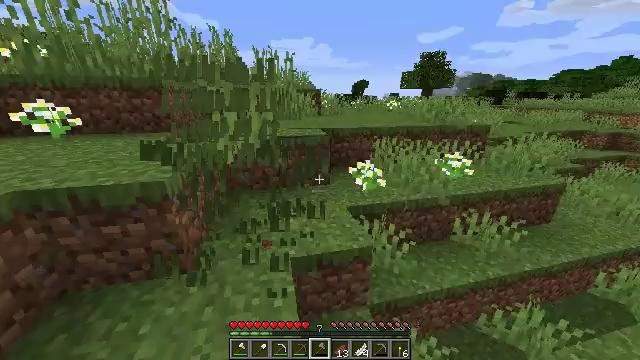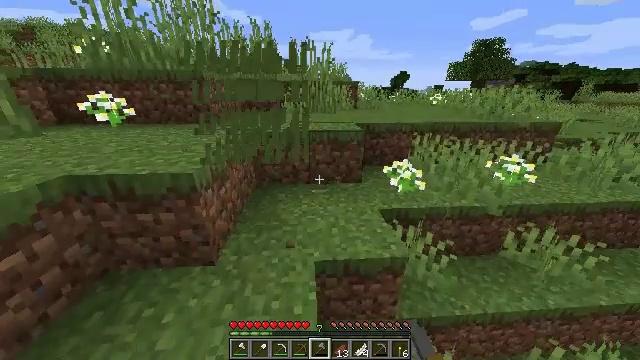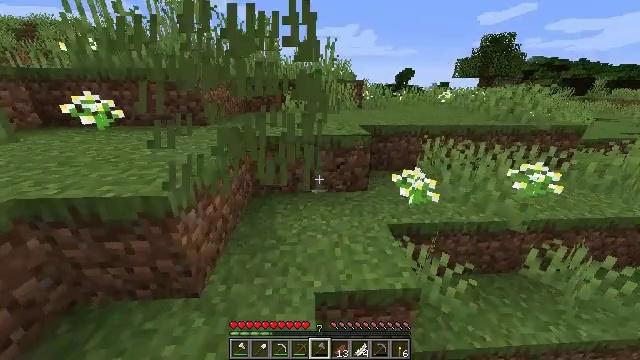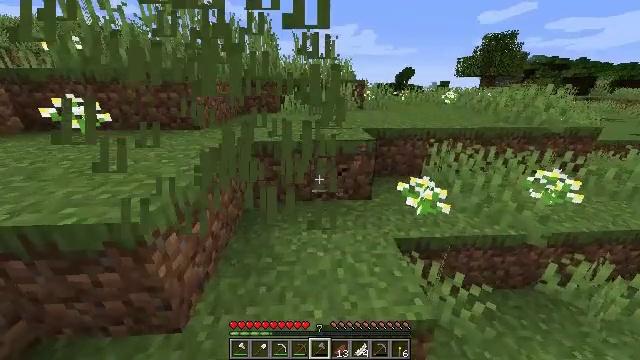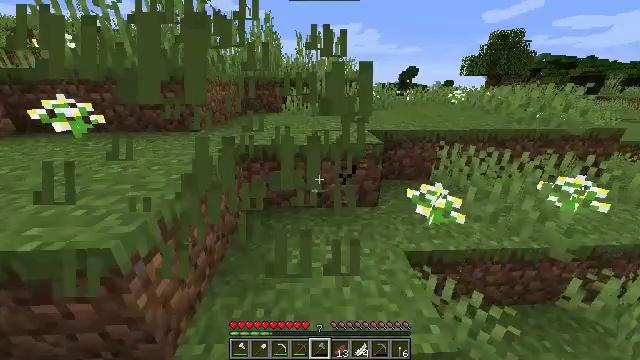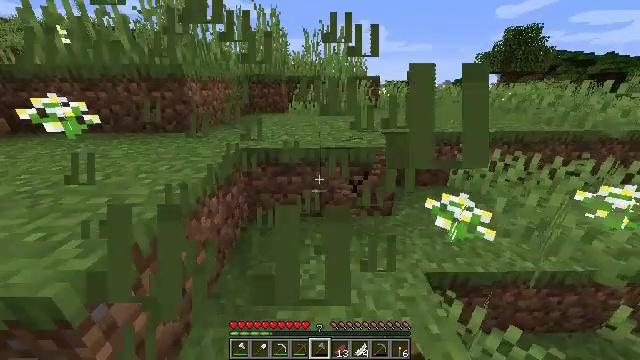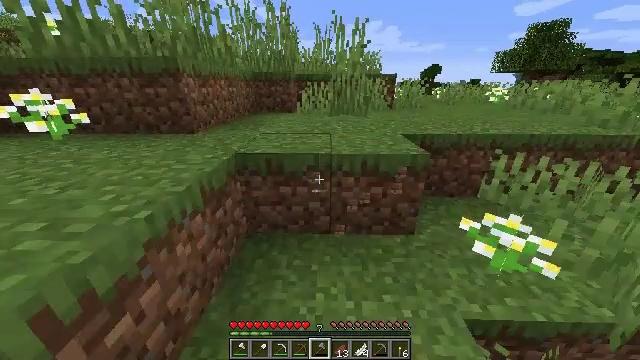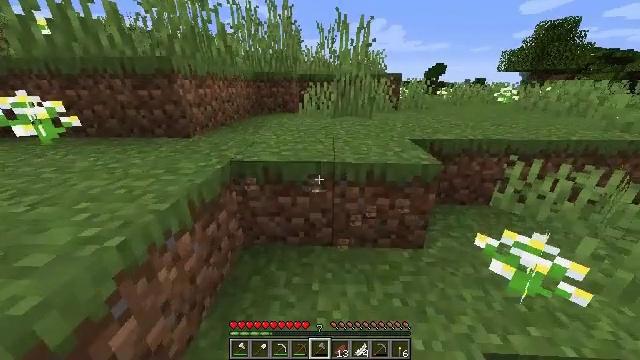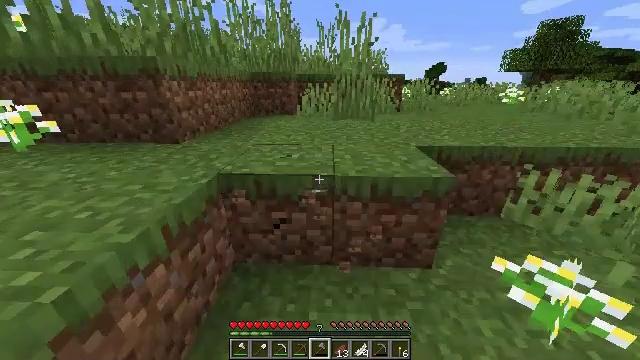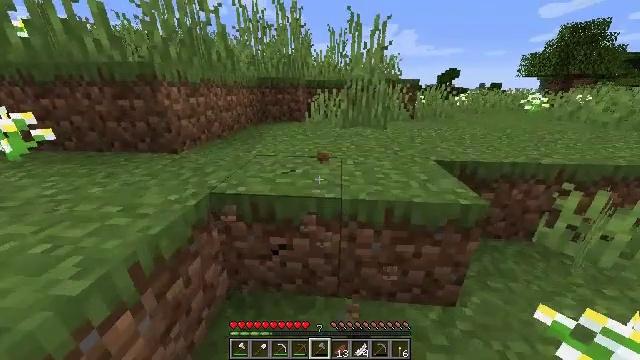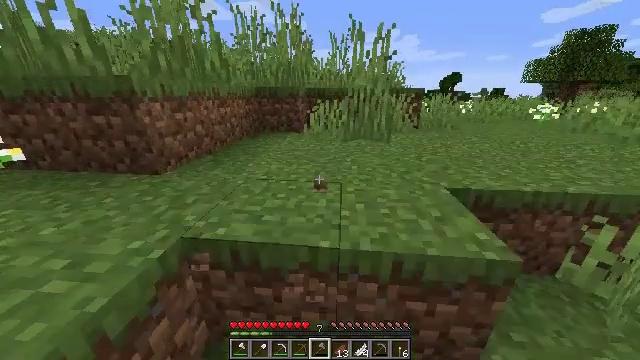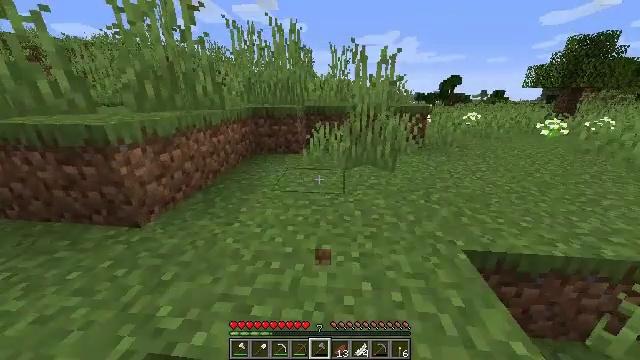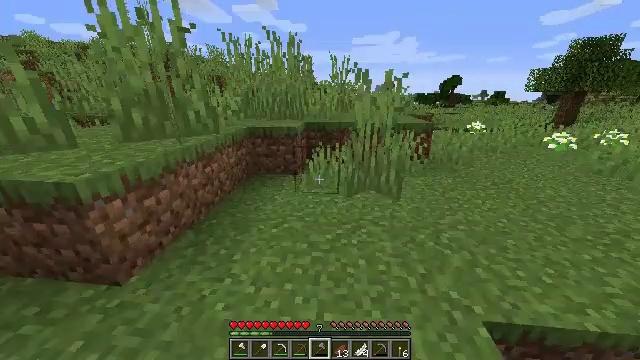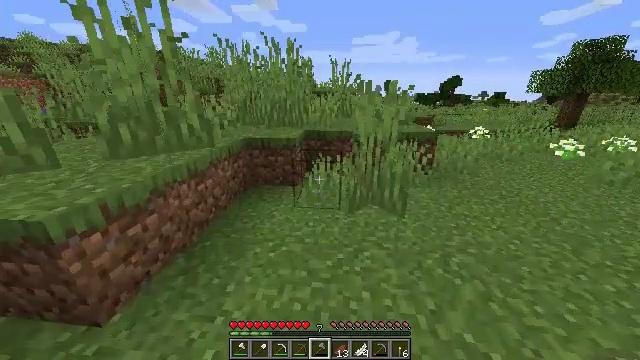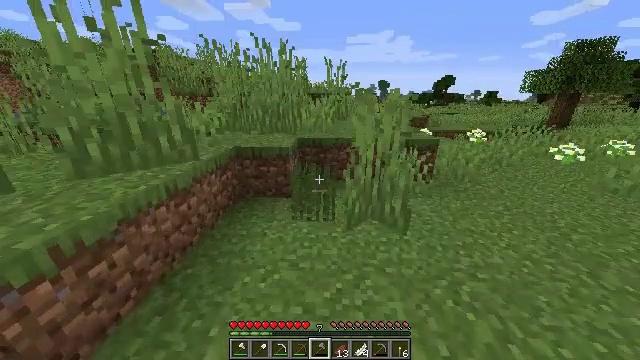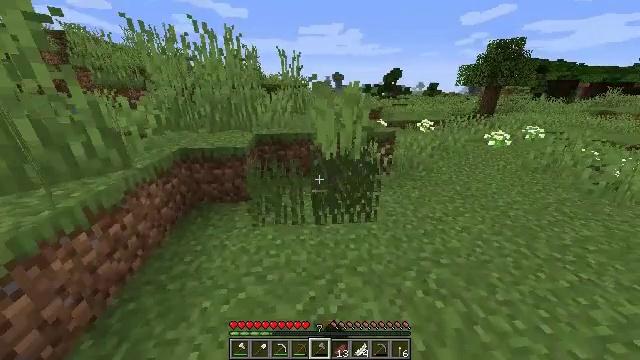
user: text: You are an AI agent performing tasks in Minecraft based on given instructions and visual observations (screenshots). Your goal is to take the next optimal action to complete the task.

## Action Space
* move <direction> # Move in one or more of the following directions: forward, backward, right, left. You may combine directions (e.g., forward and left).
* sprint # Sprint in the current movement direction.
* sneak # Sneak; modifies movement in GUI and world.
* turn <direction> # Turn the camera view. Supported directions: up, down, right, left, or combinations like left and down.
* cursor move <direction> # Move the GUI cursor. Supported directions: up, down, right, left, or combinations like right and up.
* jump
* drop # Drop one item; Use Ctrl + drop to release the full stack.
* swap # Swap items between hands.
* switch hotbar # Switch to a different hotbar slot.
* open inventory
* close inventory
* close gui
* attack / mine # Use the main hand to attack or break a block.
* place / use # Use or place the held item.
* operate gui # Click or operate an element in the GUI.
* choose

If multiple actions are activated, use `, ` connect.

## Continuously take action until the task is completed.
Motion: motion action
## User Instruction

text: Gather tall grass by hitting it.
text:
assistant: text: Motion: move forward, turn left and down, attack / mine
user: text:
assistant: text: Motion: move forward, attack / mine
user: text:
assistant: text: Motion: move forward, attack / mine
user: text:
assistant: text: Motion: move forward, attack / mine
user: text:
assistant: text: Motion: move forward, turn left, attack / mine
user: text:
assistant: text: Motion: move forward, turn left, attack / mine
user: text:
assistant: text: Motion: move forward, attack / mine
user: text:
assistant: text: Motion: move forward, attack / mine
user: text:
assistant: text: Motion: move forward, turn left and up, attack / mine
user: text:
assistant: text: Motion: move forward, jump
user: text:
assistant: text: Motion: move forward, jump
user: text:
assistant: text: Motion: move forward, jump
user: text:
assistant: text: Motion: move forward, jump
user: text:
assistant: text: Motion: move forward, turn right, attack / mine, jump
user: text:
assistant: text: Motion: move forward, turn right and down, attack / mine, jump
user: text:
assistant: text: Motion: move forward, turn right, attack / mine
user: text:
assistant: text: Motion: move forward, attack / mine
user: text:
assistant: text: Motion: move forward, turn right, attack / mine
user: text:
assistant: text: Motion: move forward, turn right, attack / mine
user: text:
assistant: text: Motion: attack / mine